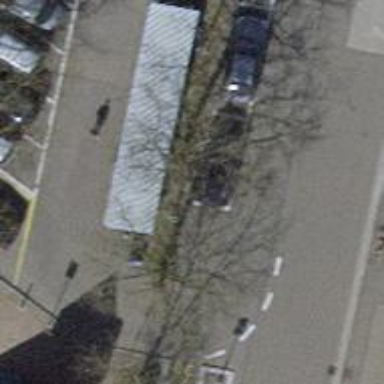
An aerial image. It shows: Bicycle repair station is available.